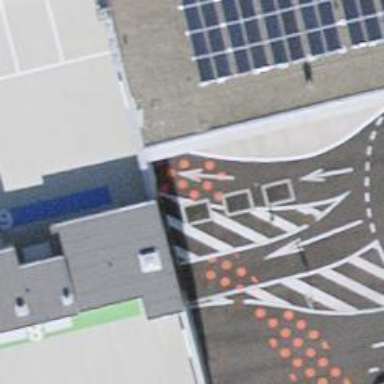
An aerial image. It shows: Entrance to multi-storey parking facility.